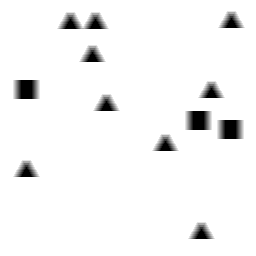
Squares: 3
Triangles: 9
Stars: 0
Total shapes: 12